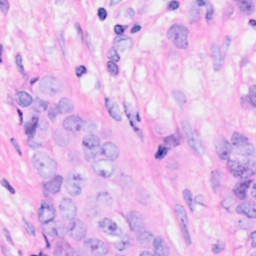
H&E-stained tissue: Breast